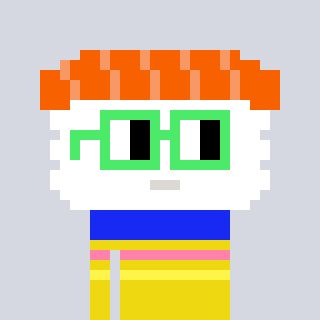
a pixel art character with square light green glasses, a nigiri-shaped head and a yellow-colored body on a cool background